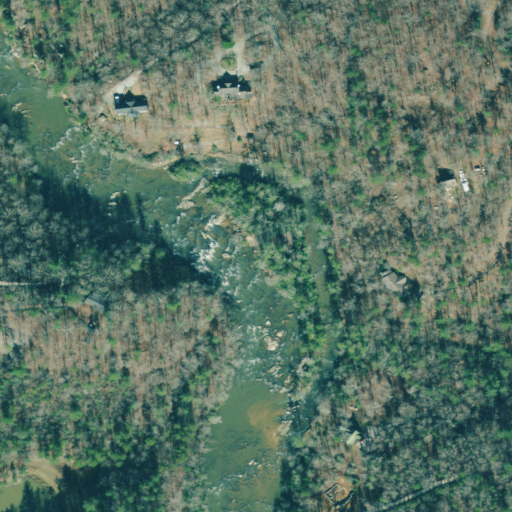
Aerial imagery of island in Georgia named Buck Island containing deciduous forest, mixed forest, open water, evergreen forest, open development, low intensity development, and grassland